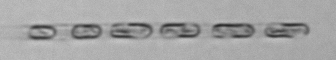
Label: Skeletonema